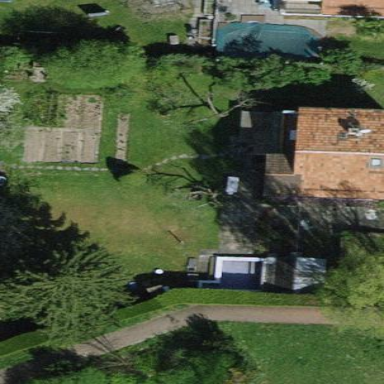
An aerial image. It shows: Garden enclosed by fence.